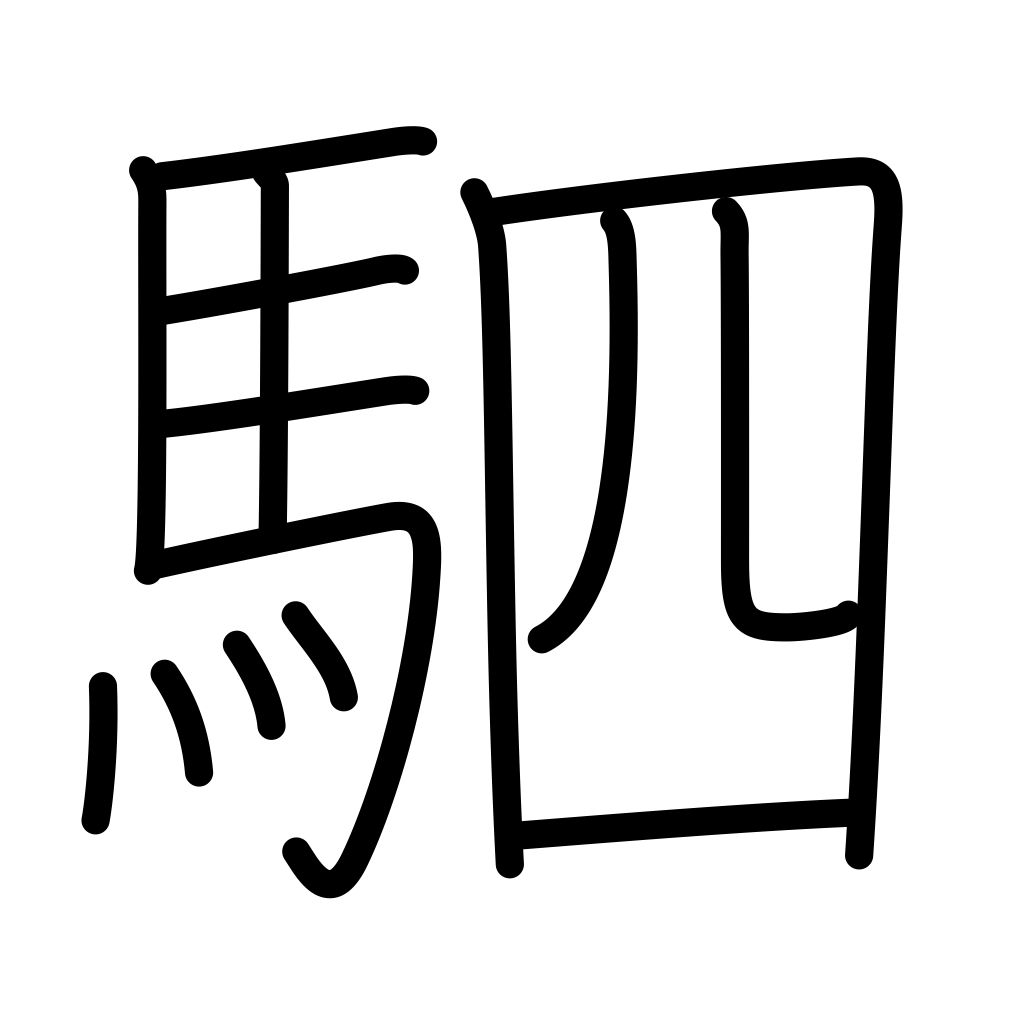
Meaning: four horses